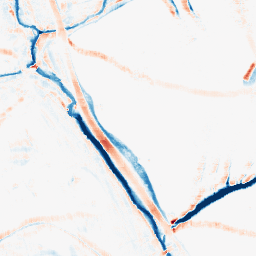
Category: morphological
Decomposition family: morphological_rect
Decomposition parameters: operation: average
width: 10
height: 10
Upsampling method: quartic
Upsampling parameters: scale: 8
Upsampling scale: 8